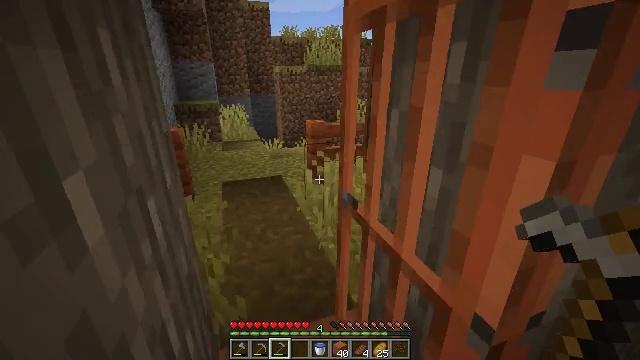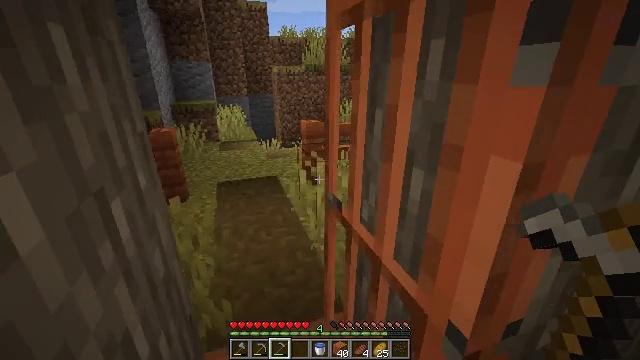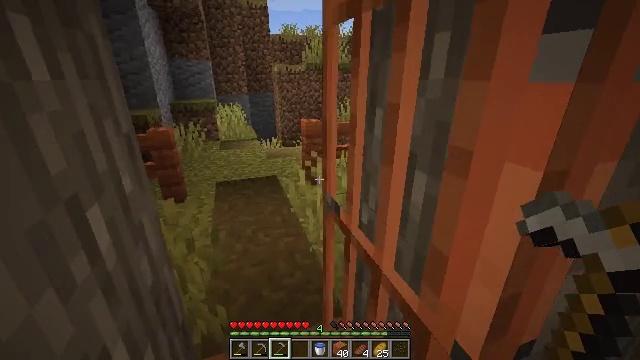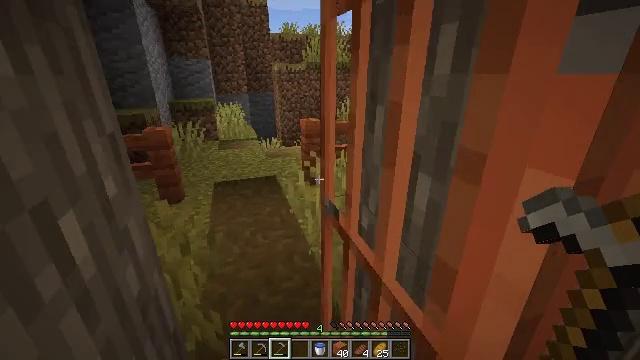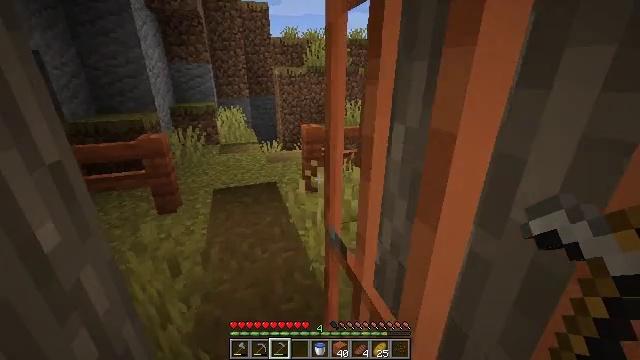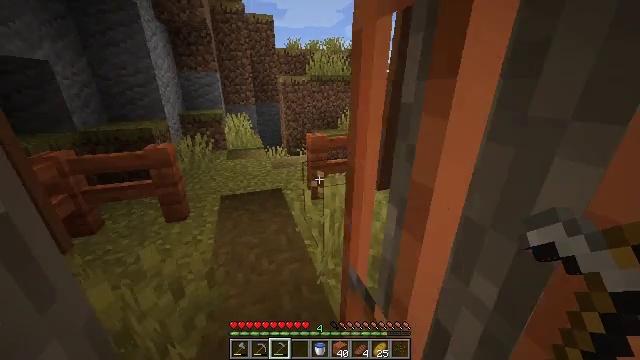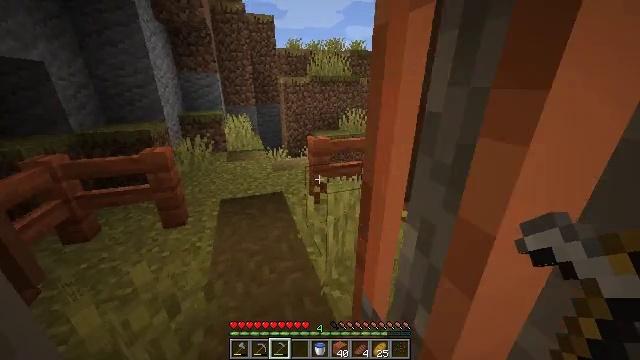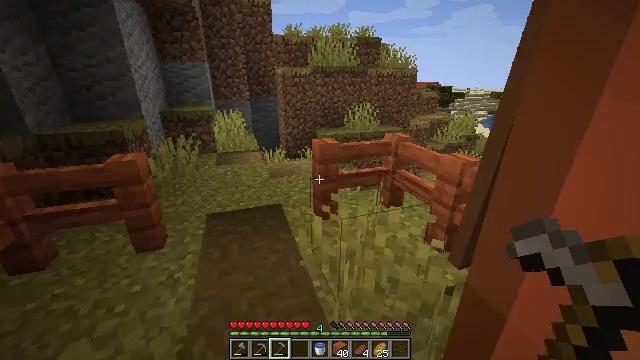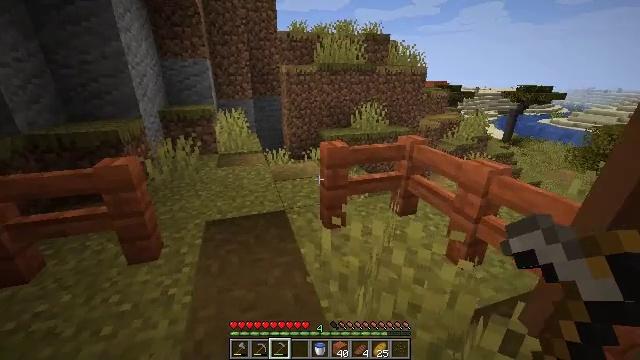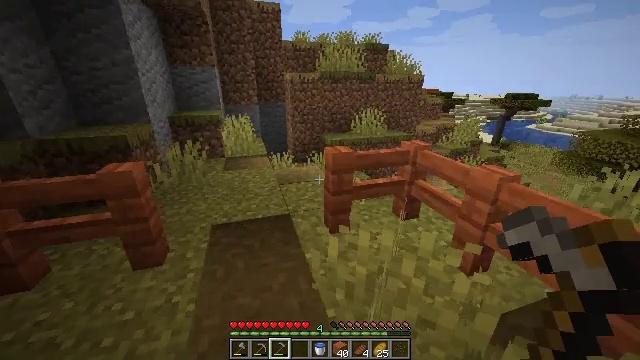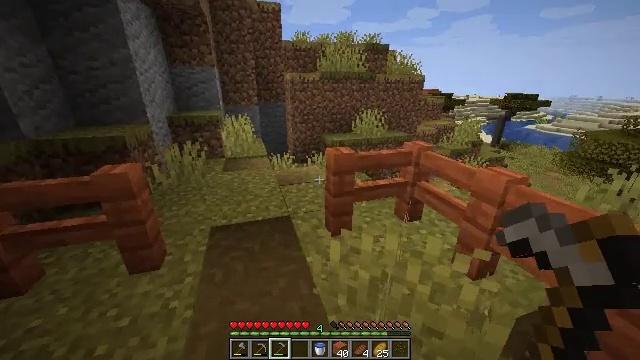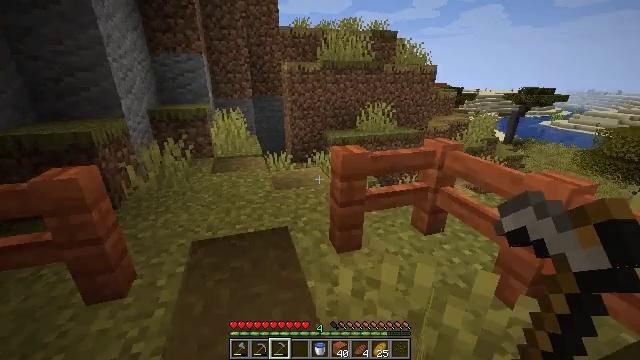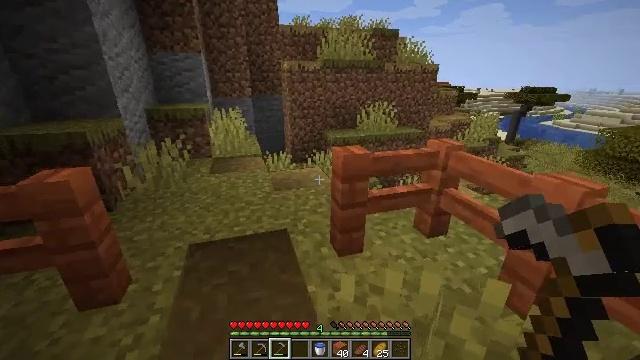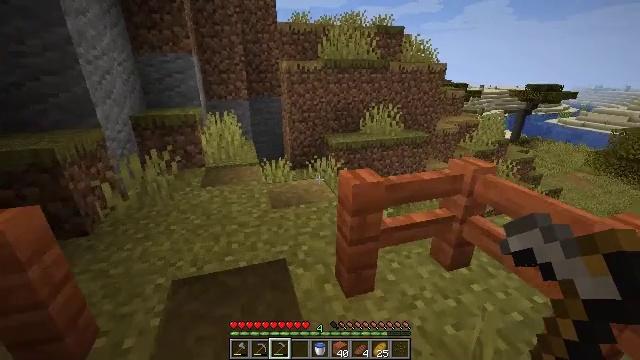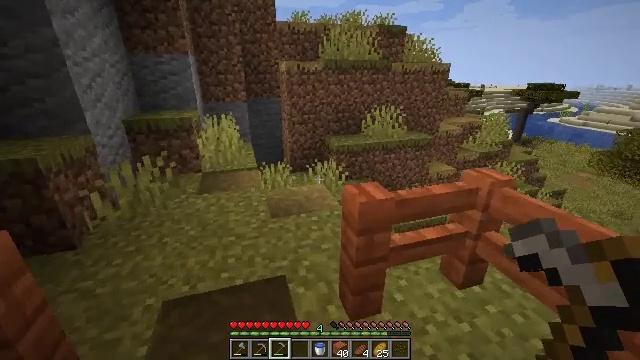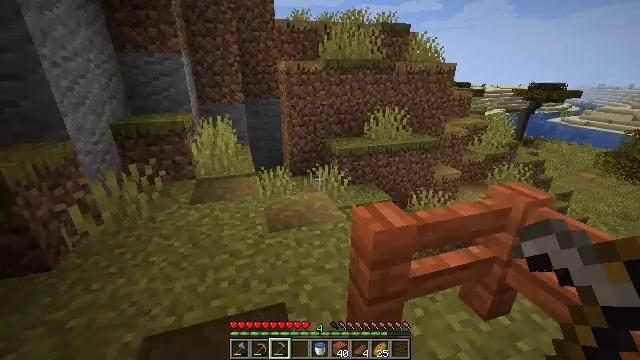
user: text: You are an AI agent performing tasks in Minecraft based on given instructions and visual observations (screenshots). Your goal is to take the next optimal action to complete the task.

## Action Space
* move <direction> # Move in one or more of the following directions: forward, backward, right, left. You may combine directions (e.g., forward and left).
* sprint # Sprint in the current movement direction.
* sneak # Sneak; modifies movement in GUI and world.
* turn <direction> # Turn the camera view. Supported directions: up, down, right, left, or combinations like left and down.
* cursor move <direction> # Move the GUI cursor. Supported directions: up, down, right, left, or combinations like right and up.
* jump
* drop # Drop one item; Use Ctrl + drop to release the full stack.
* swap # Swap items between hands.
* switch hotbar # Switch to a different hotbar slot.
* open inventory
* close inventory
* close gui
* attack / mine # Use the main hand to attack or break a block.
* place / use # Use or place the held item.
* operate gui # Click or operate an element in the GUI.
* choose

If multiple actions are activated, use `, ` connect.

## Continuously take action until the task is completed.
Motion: motion action
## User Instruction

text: Drop melon seeds.
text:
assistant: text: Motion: move forward, sprint
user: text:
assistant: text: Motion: move forward, sprint
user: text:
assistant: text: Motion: move forward, sprint
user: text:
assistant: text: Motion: move forward, sprint
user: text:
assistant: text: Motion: move forward
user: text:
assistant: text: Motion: move forward
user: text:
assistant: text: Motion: move forward
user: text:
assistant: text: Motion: move forward
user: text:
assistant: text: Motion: move forward
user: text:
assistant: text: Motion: move forward
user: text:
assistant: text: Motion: move forward
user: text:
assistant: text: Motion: move forward
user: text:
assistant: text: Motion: move forward
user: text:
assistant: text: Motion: move forward
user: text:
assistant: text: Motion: move forward
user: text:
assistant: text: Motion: move forward and move left, sprint
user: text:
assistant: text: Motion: move forward and move left, sprint, turn right and up
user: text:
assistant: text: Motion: move forward and move left, sprint, turn right and up
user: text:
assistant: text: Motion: move forward and move left, sprint
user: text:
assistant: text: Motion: move forward, sprint
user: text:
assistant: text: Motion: move forward, sprint
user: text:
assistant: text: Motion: move forward, sprint
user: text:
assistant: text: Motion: move forward
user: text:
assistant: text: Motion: move forward
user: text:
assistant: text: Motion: move forward
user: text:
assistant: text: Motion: move forward
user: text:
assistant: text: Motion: move forward, turn right and down
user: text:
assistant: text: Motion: move forward, turn right and down
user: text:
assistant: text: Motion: move forward, turn right and down
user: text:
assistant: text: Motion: move forward, turn right and down